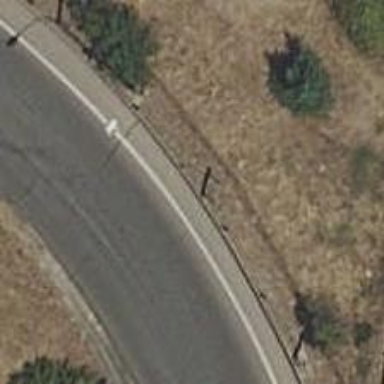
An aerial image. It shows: Guard rail as barrier.